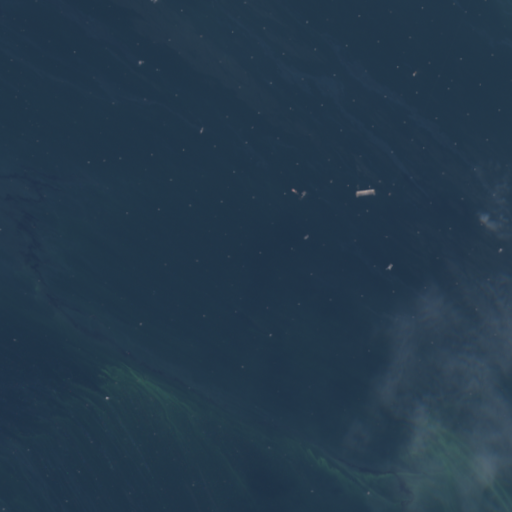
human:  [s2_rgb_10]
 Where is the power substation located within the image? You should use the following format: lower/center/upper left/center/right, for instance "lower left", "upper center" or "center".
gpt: The power substation is located in the center right of the image.
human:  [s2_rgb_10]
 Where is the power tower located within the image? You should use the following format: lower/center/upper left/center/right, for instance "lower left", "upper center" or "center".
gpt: The power tower is located in the upper right of the image.
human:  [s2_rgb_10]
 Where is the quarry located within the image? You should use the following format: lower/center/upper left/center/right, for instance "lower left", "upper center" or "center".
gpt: There is no quarry in the image.